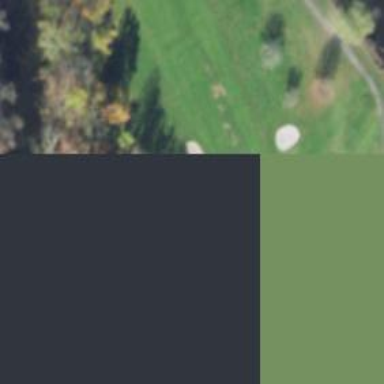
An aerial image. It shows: View of golf hole.